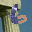
Label: 6